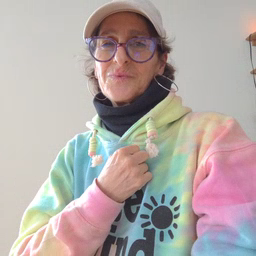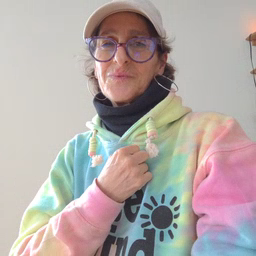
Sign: cute